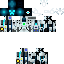
A male skeleton skin with dark skin, wearing black helmet dressed in a black armor chest and black pants, featuring a closed mouth.